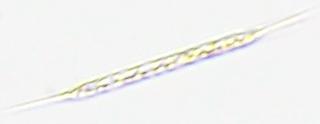
Label: Rhizosolenia